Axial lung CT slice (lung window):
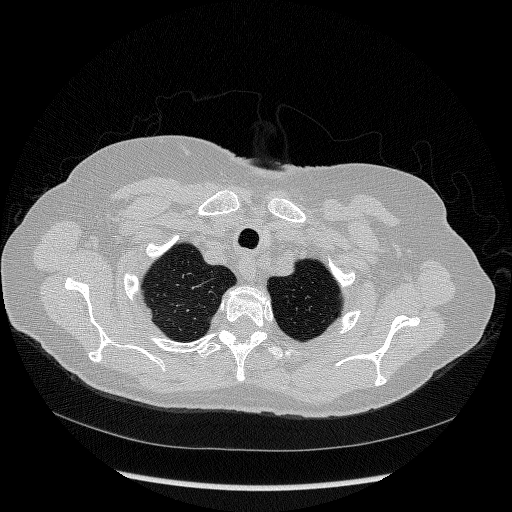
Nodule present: no